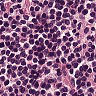
Metastatic tissue present: no